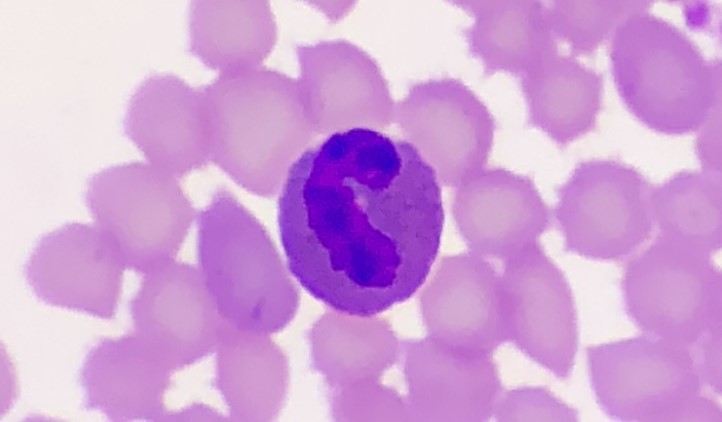
White blood cell type: Eosinophil